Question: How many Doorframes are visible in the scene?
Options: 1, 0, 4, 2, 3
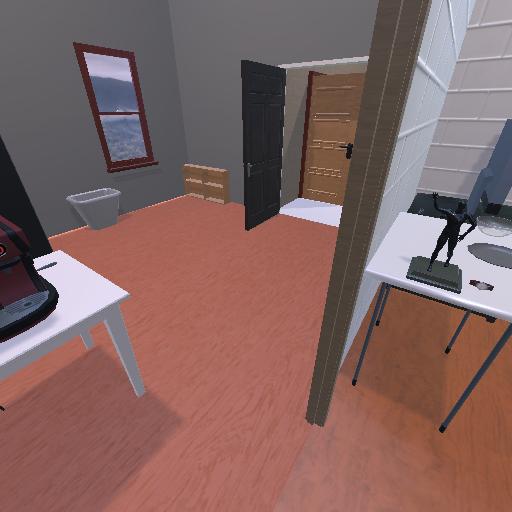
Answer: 1